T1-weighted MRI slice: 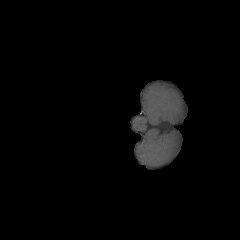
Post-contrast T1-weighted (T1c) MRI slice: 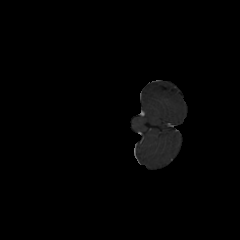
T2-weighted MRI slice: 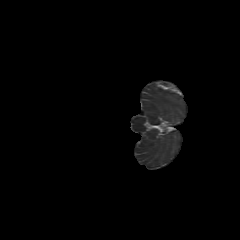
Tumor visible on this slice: no